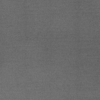
Label: dusty